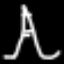
Label: The Eiffel Tower